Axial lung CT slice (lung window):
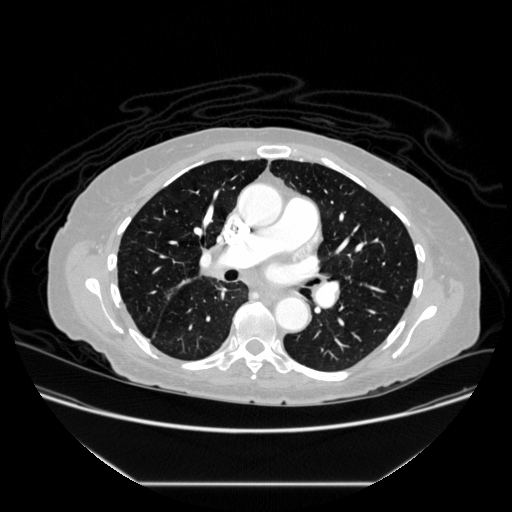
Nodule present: no